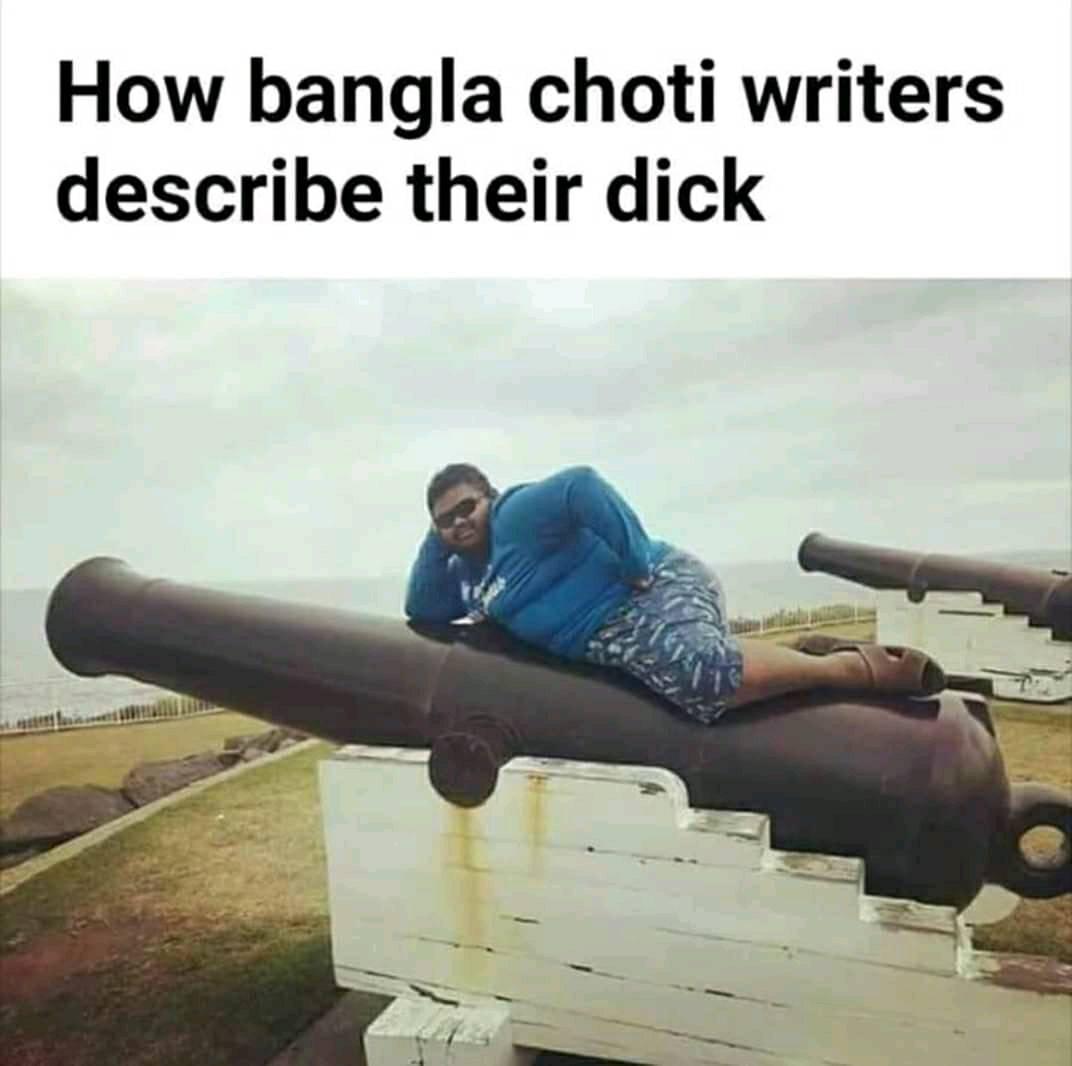
Caption: How bangla choti writers describe their dick
Label: non-hate